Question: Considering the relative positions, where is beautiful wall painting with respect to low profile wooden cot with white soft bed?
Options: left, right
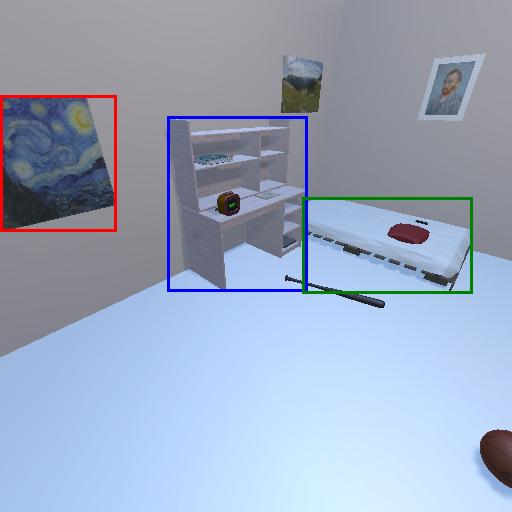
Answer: left